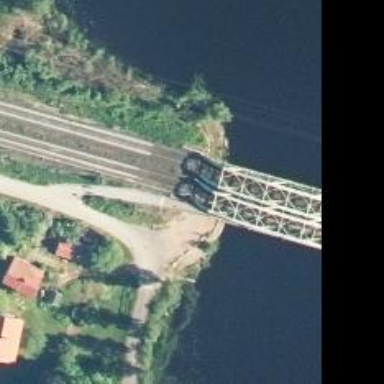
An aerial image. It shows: Truss bridge with continuous rail. The railway on the bridge has contact line for electrification.